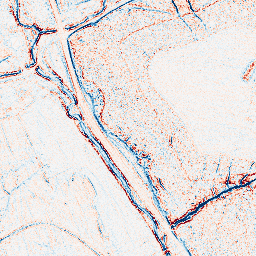
Category: edge_preserving
Decomposition family: bilateral
Decomposition parameters: d: 5
sigma_color: 75
sigma_space: 100
Upsampling method: bicubic
Upsampling parameters: scale: 4
Upsampling scale: 4